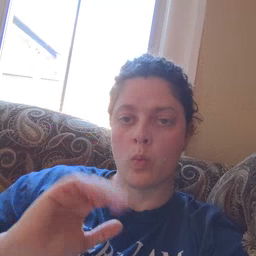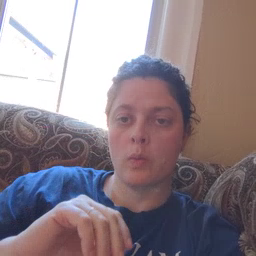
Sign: duck